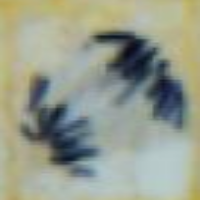
Label: anaphase